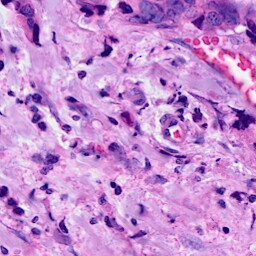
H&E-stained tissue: Breast